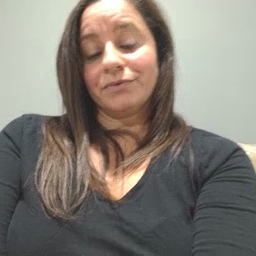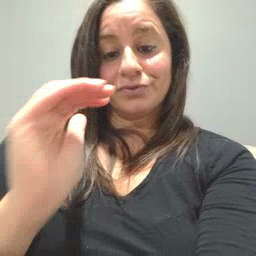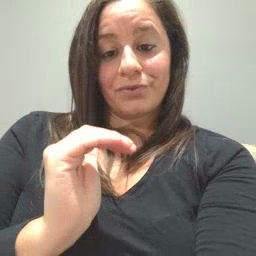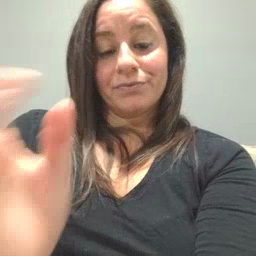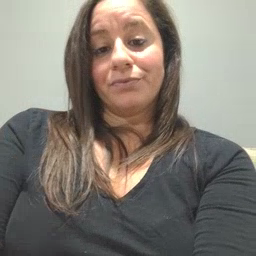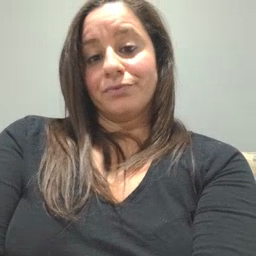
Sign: child